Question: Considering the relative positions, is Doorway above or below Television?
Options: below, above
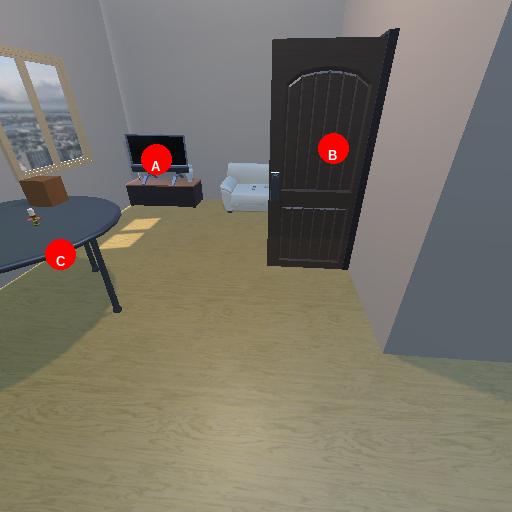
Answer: below